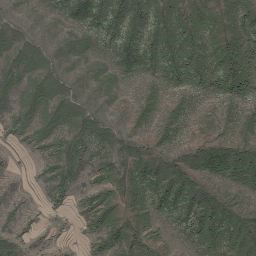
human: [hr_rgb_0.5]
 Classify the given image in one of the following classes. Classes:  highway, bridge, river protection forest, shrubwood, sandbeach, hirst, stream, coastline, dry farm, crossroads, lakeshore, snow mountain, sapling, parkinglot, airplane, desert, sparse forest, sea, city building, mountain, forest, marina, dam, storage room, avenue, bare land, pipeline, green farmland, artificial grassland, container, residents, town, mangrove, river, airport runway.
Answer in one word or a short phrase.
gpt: mountain